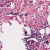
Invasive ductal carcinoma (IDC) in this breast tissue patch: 0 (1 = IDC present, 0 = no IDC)